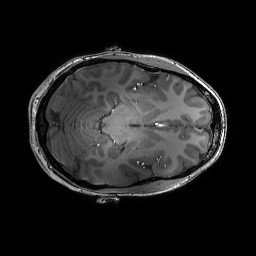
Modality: T1w
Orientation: axial
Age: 28
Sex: female
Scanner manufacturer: siemens
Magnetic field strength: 6.98 T
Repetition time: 2.37 s
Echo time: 0.00231 s